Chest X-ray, PA view. Patient: 67 years old, sex M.
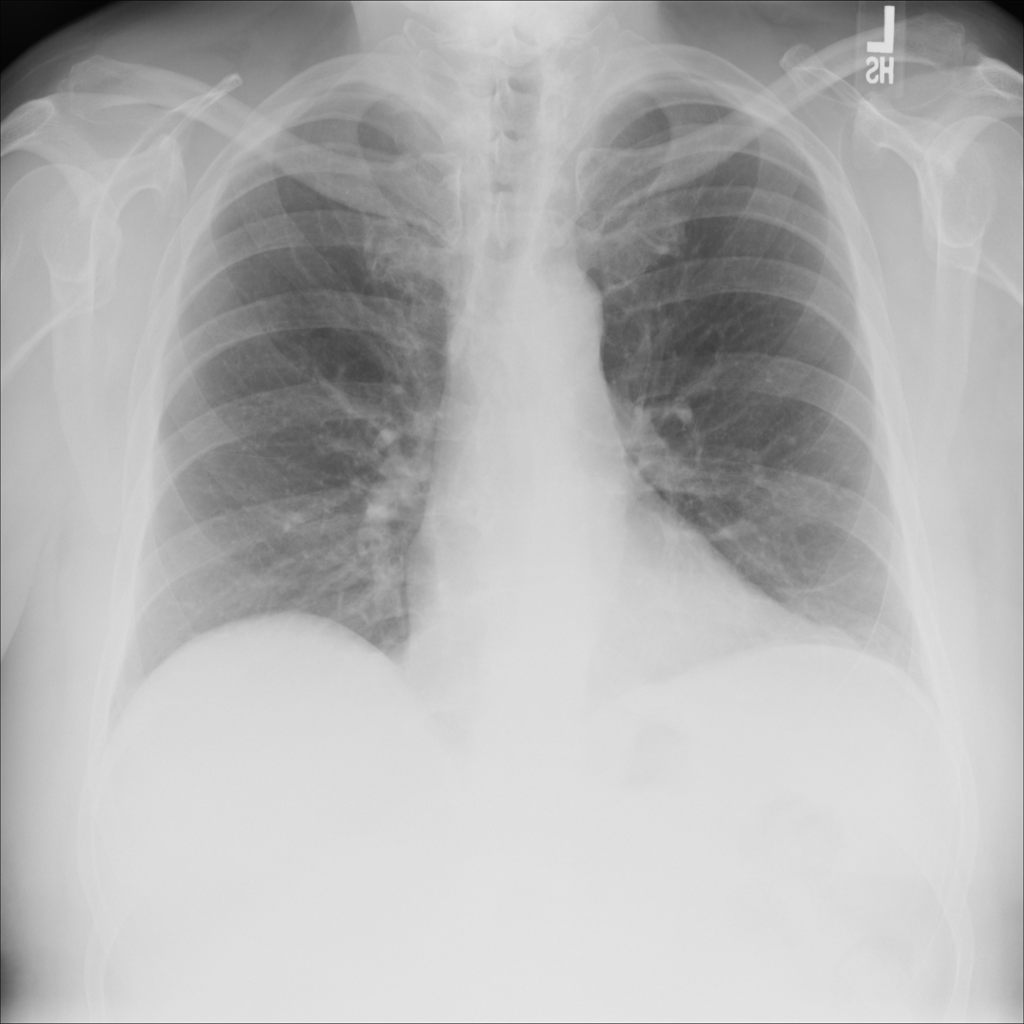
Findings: Atelectasis